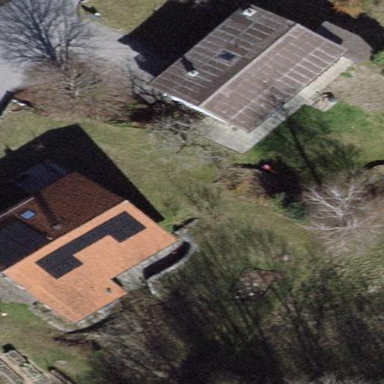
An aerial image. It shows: Simple and straightforward house.